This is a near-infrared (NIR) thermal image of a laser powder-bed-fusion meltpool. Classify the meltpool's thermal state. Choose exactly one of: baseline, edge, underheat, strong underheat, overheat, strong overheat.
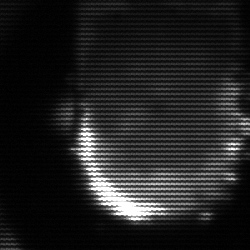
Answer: baseline